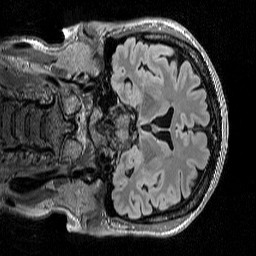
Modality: T2w
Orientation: coronal
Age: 53
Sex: female
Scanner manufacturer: siemens
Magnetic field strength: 3 T
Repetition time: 5 s
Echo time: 0.386 s